Question: I have collected all the information for each of my customer and would like to populate CustomerID information on my initial view which is listView. However, I think I am on one level top of the object and I do not know how to get CustomerID information on my listView.
Also I would like to pass selected item object information to the next view to show the rest of corresponding customer information.
'''
private IEnumerable <IDictionary<string,object>> myData;
List <Customer> list= new List<Customer>();
var listView= new ListView();
foreach (var customers in myData) {
list.Add(new Customer((string)customers["CustomerID"],
(string)customers ["CompanyName"],
(string)customers ["ContactName"],
(string)customers ["ContactTitle"],
(string)customers ["Address"],
(string)customers ["Region"],
(string)customers ["PostalCode"],
(string)customers ["City"],
(string)customers ["Fax"],
(string)customers ["Phone"]
));
}
listView.ItemsSource=list;
SearchBar searchBar = new SearchBar
{
Placeholder = "Xamarin.Forms Property",
};
Padding = new Thickness (10, 20, 10, 10);
Content = new StackLayout () {
Children={searchBar,listView}
};
listView.ItemSelected += (sender, e) => {
//my next view is DetailPage
};
'''

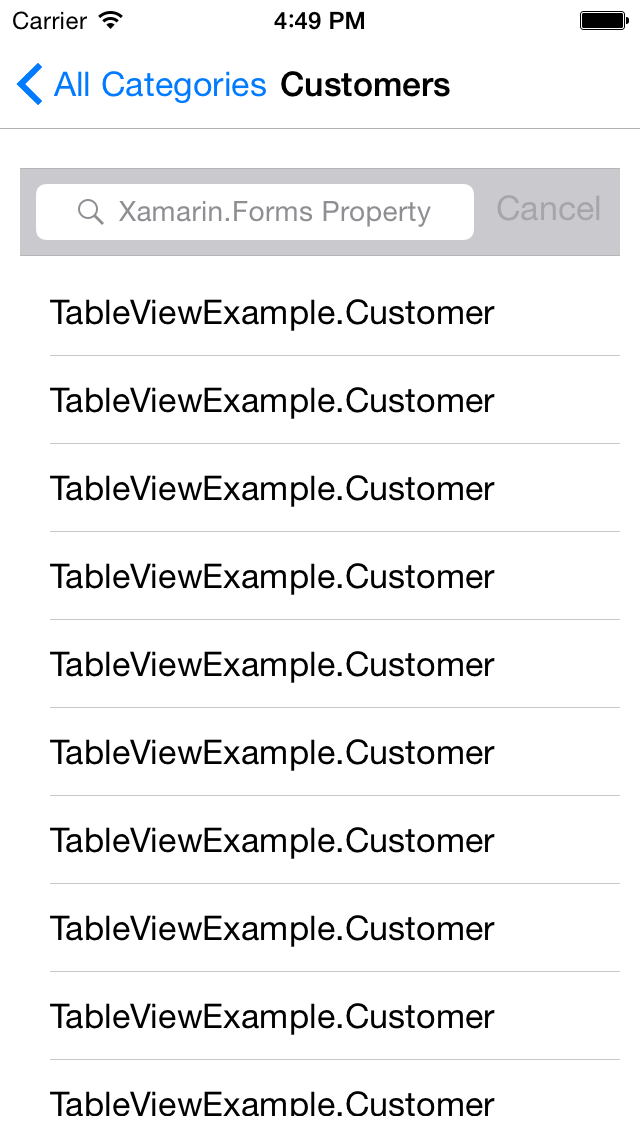
Answer: Your is a collection of objects.
You will need to create an that will then be used within this collection to render from.
Within this you can add various , see <URL>, or create your own layout by deriving from .
There is a tutorial with a using custom classes <URL>, towards the end of the page that will be quite useful to you in both and approaches.
It also shows how to take a selected value and pass this on to another page, by looking at the selected value in and casting it to your model.